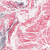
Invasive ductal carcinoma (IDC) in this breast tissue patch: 0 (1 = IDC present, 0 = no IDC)